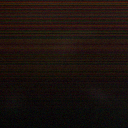
Screen state: off